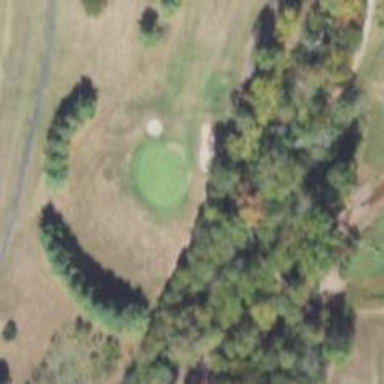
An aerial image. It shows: Path bridge used as golf cartpath.